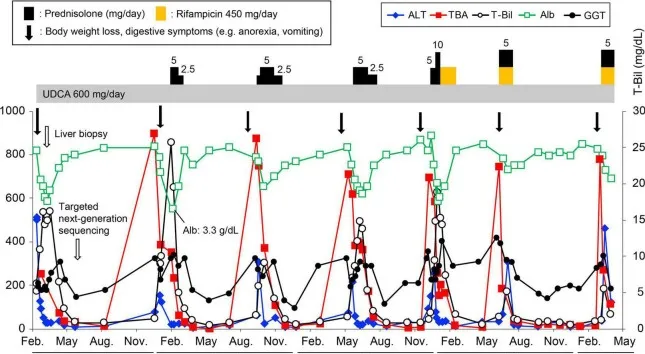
Clinical course of the patient. Changes in serum alanine aminotransferase (ALT,. ), total bile acid (TBA,. ), total bilirubin (T-Bil,. ), albumin (Alb,. ), and gamma-glutamyl transpeptidase (GGT,. ) levels. The patient was treated with prednisolone or rifampicin with ursodeoxycholic acid during the attacks. The lowest albumin level during the follow-up period was 3.3 g/dL.
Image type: pathology (immunostaining)